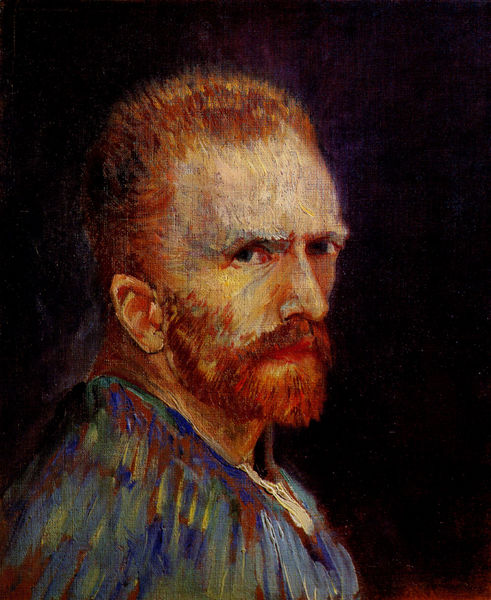
Titel: Selbstbildnis
Künstler: Vincent van Gogh
Standort: Hartford (Connecticut)
Institution: Wadsworth Atheneum
Schlagwörter: blau, dunkel, gemälde, mann, schatten, weiß, cezanne, gelb, grün, impressionismus, braun, brust, bunt, frisur, grau, haar, hell, hintergrund, licht, lichter, mund, nase, ohr, orange, profil, schwarz, stirn, blick, rot, beige, expressionismus, malerei, bart, blond, hemd, jacke, augen, blass, bärtig, gesicht, kragen, mensch, rembrandt, vollbart, bildnis, hals, herr, portrait, porträt, öl, haare, augenbrauen, kinn, kontrast, lippen, ohren, traurig, farbig, wangen, pointilismus, farben, farbe, lila, violett, van gogh, ausdruck, beleuchtung, nacken, ölgemälde, wild, duktus, impressionistisch, kraft, ernst, brauen, büste, finster, maler, mimik, ölfarbe, selbstporträt, striche, eindruck, rothaarig, gogh, künstler, seite, strich, selbstbildnis, kittel, lautrec, pinsel, pinselstrich, stoppeln, vincent van gogh, flecken, schläfe, selbstportrait, halbportät, rote haare, halbprofil, rotblond, halb, struktur, entschlossenheit, bleich, hamd, pinselstriche, espressionismus, chiaroscuro, kurzhaar, nasenflügel, vincent, unruhig, pinselspuren, couleur, touche, van, hare, malerkittel, blaues hemd, augend, roter bart, driftende striche, expression, nackenfalte, ohransatz, regard, roux, selbstportraiti, selbstprotrait, strichrichtung, bartig